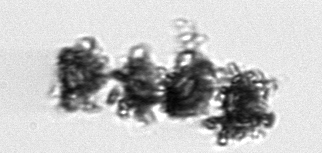
Label: Thalassiosira_TAG_external_detritus